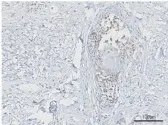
The biopsy of the skin lesion of right forearm. (E) PD-L1 expression in the glands of the skin.
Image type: pathology (immunostaining)